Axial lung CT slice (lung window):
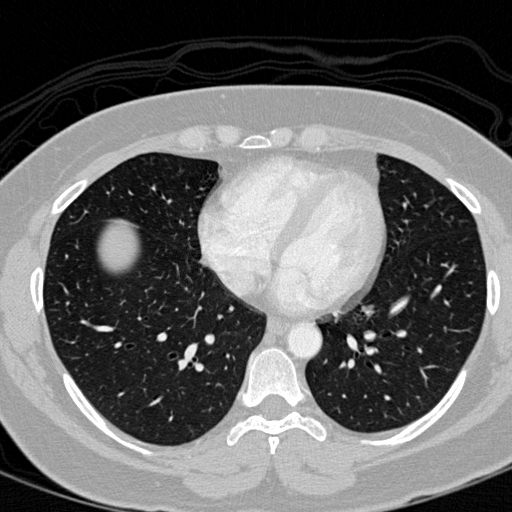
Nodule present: no